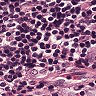
Metastatic tissue present: no